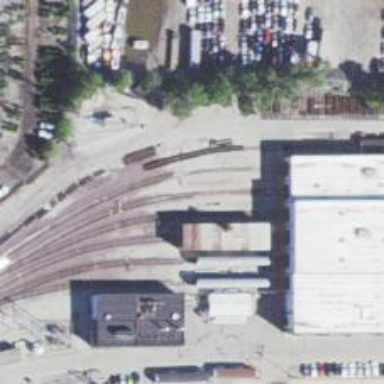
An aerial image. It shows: Railway yard in service.